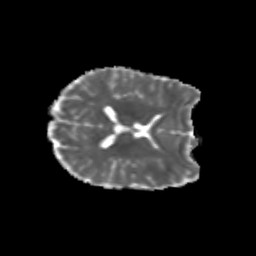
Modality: MD
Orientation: axial
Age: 18
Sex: female
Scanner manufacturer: siemens
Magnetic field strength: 3 T
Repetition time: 3.5 s
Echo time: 0.113 s